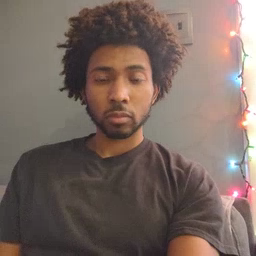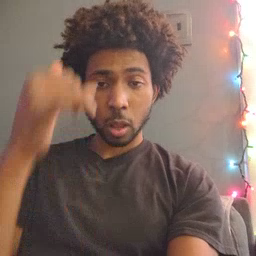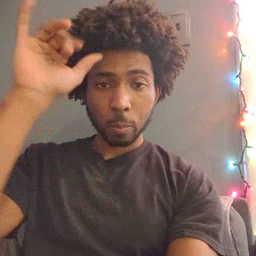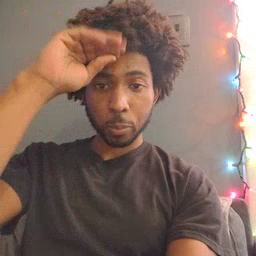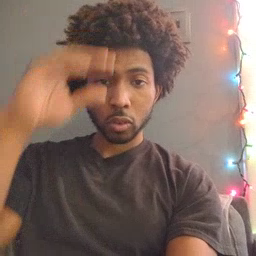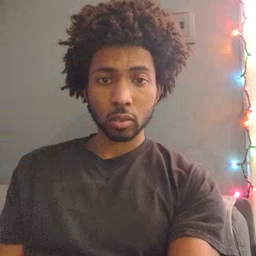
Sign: cowboy